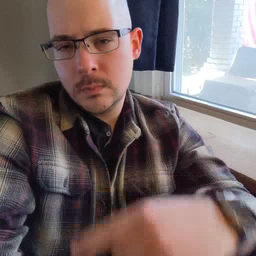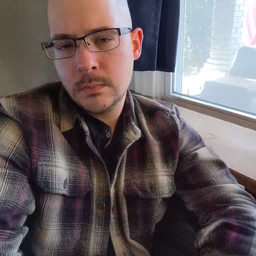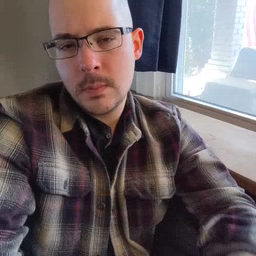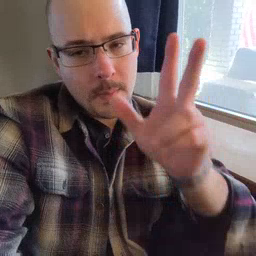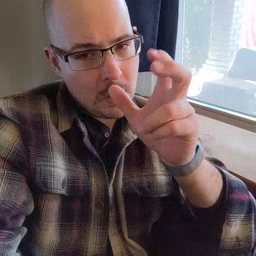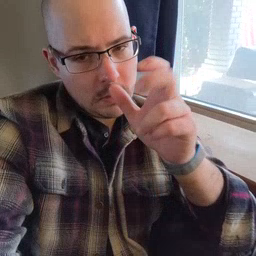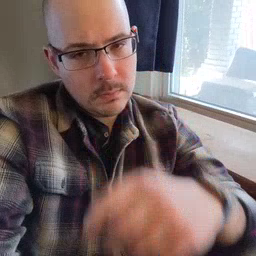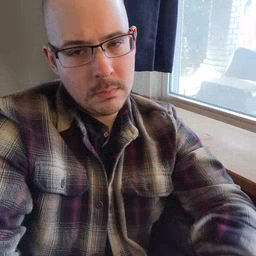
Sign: bug